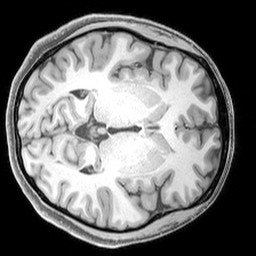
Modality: T1w
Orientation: axial
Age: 22
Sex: female
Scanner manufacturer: siemens
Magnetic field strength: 3 T
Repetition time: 2.3 s
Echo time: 0.00226 s